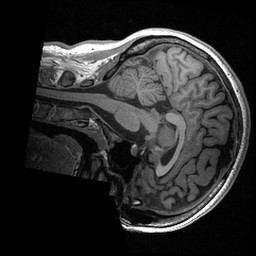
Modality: T1w
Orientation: sagittal
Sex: female
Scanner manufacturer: ge
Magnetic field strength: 3 T
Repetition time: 0.0064 s
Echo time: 0.00281 s